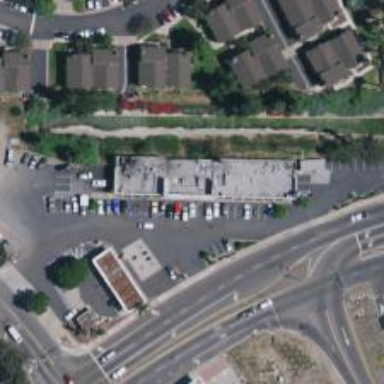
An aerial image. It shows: Convenience shop.